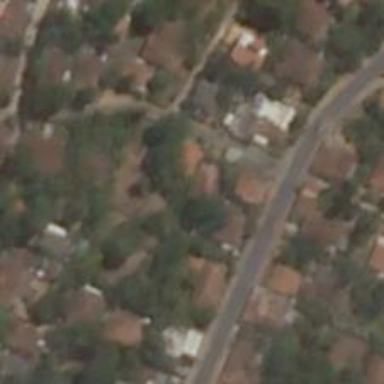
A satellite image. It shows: Residential road.